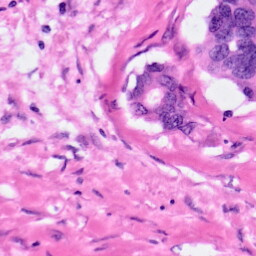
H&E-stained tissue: Pancreatic